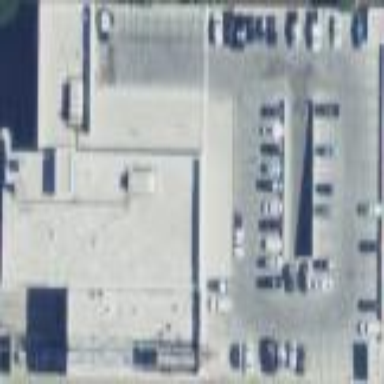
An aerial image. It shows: Police building.